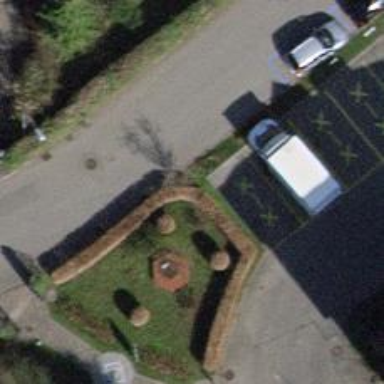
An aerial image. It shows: Hedge acting as barrier.